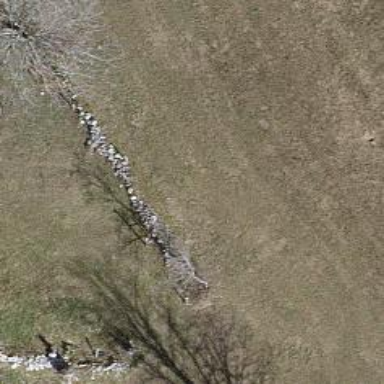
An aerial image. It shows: Dry stone wall barrier.